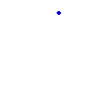
Particle: proton